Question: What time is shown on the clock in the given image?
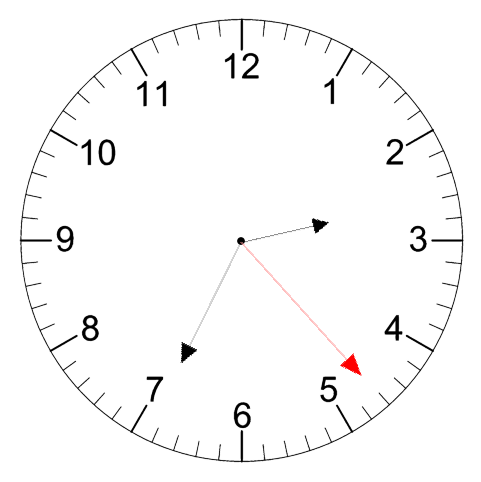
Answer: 02:34:23